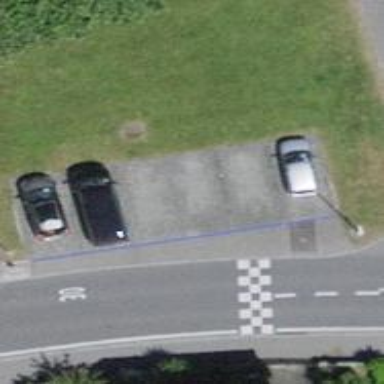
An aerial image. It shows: Street-side parking area.